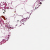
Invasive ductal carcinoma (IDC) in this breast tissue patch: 0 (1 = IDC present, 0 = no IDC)